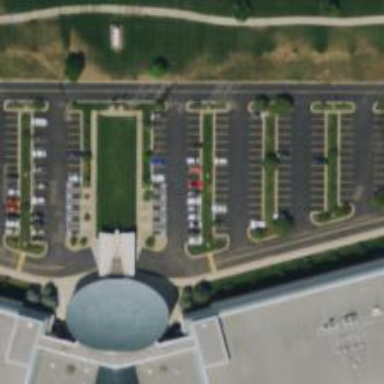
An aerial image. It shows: Parking space is available.